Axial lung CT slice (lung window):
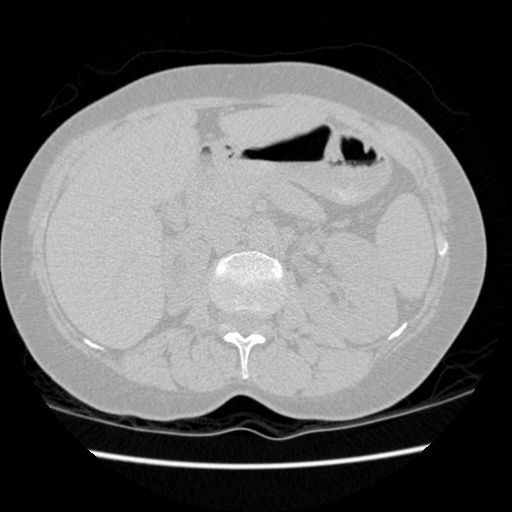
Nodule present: no